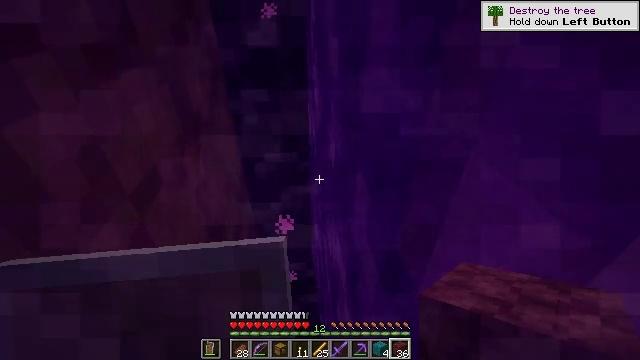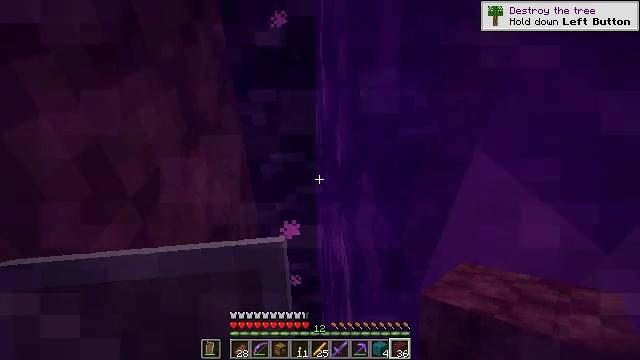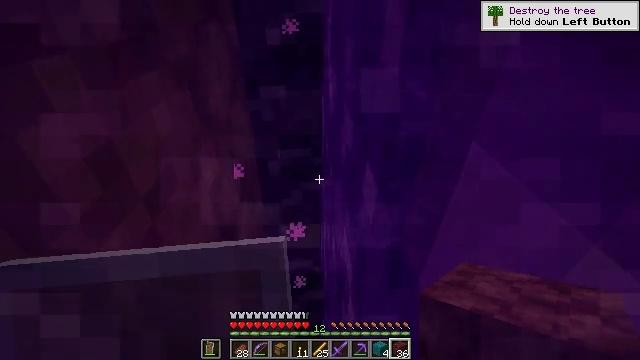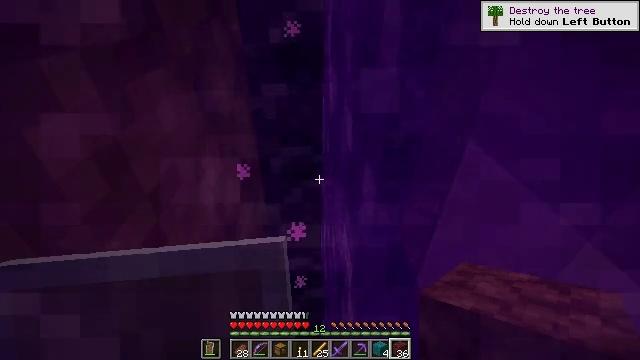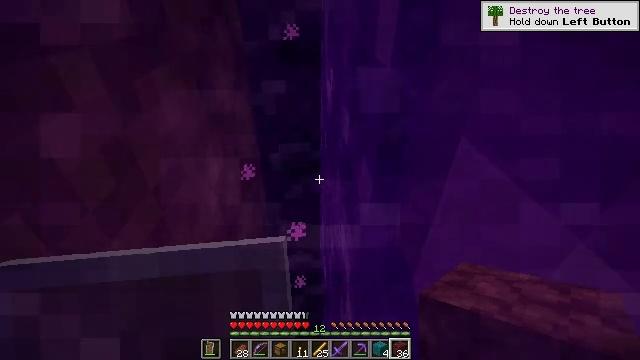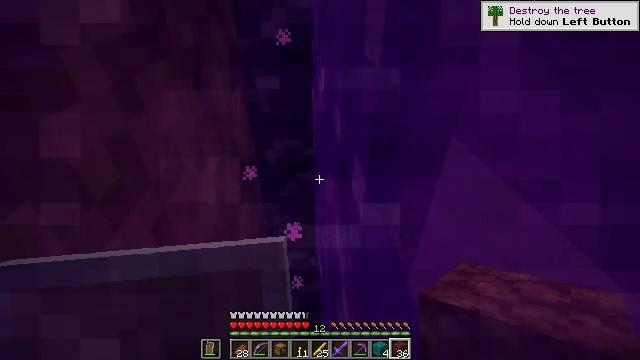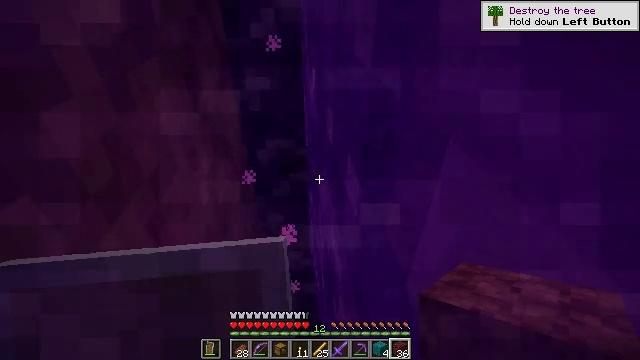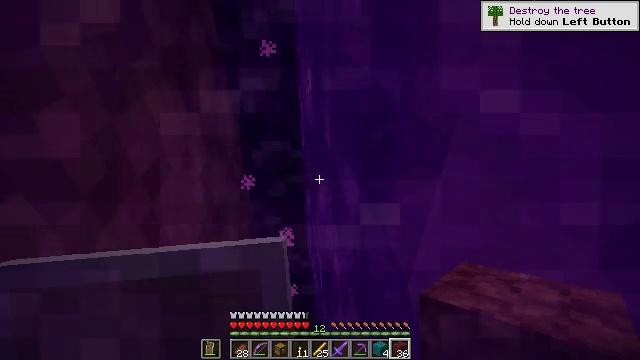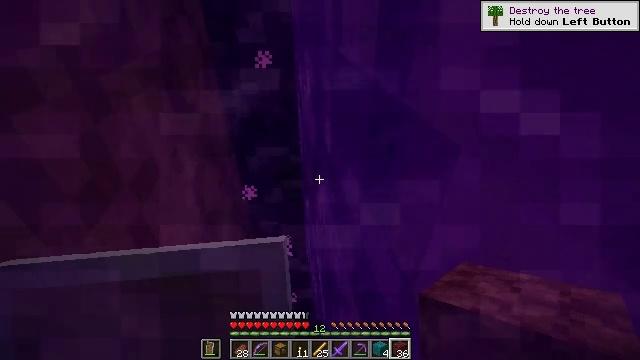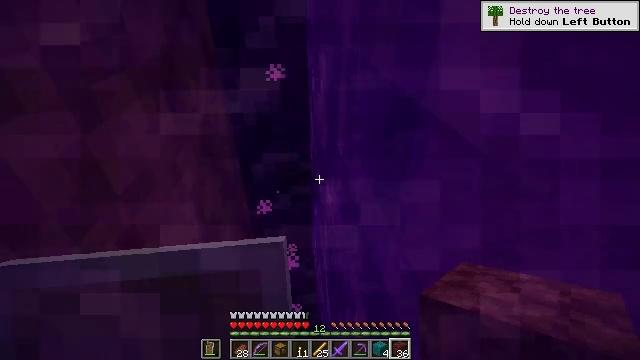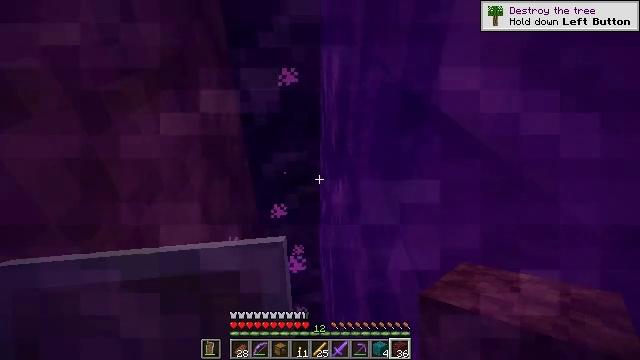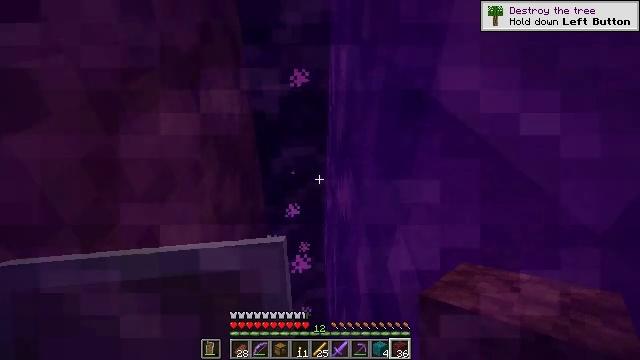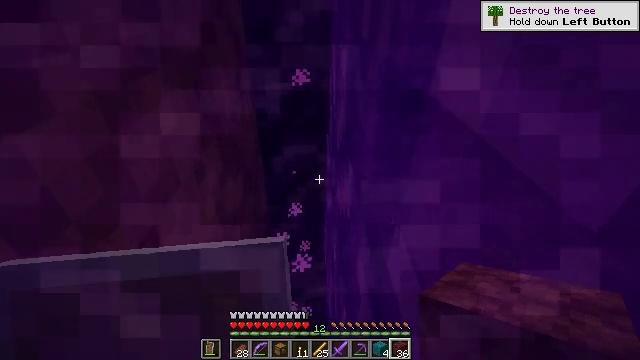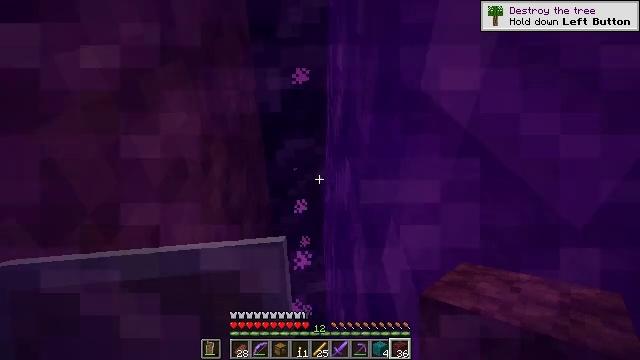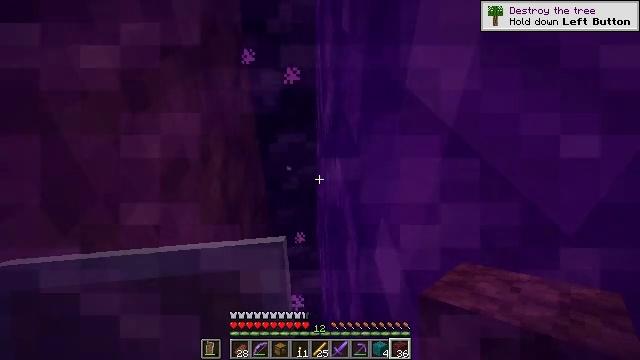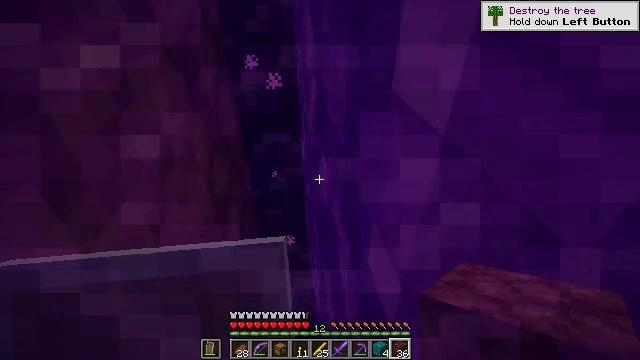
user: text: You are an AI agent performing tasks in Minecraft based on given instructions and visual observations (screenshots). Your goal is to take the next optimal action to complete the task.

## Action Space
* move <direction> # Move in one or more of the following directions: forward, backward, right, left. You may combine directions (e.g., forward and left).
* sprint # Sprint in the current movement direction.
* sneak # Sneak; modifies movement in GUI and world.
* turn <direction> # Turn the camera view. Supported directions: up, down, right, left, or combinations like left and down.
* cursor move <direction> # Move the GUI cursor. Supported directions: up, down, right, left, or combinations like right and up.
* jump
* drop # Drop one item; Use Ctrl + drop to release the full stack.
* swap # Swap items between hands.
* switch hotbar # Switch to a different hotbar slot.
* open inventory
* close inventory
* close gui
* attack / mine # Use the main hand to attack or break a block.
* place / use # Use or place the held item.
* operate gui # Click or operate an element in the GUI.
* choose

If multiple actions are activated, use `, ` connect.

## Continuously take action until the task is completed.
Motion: motion action
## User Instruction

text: Use blaze rods to make blaze powder.
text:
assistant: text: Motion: no_op
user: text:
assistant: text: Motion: no_op
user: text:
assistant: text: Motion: no_op
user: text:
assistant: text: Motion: no_op
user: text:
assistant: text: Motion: no_op
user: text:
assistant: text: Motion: no_op
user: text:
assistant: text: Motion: no_op
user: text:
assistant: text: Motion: no_op
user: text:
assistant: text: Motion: no_op
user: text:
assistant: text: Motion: no_op
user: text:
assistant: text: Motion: no_op
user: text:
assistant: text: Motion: no_op
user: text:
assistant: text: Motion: no_op
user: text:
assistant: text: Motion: no_op
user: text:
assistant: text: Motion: no_op
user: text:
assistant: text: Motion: no_op
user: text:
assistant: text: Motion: no_op
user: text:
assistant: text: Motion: no_op
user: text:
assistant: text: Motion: no_op
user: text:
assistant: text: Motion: no_op
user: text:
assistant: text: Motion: no_op
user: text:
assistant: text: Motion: no_op
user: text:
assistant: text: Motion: no_op
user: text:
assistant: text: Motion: no_op
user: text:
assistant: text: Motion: no_op
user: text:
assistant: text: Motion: no_op
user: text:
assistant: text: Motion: no_op
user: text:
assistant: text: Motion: no_op
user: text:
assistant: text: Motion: no_op
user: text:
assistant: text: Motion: no_op